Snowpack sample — Buffalo Mountain, Silverthorne, Colorado, USA (1/25/25, 10:11 AM MST)
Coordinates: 39.6222, -106.1139
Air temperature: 22 °F
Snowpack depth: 110 cm
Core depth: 20 cm
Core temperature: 48.2 °F
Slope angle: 12°, slope face: 102°
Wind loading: high
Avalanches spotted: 0
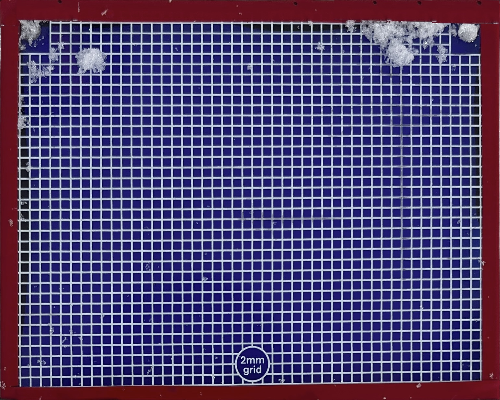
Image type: profile
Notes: No avalanches nearby, collected on the outskirts of a fire break 15 meters from the treeline, on way to Buffalo and Red Mountain